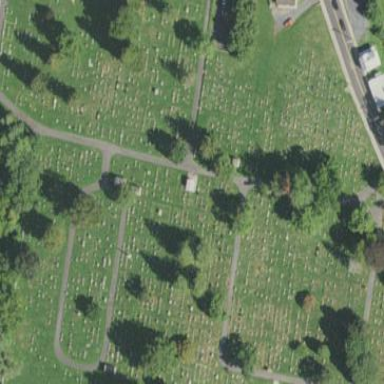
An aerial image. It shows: Cemetery.